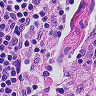
Metastatic tissue present: no